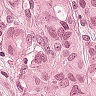
Metastatic tissue present: yes